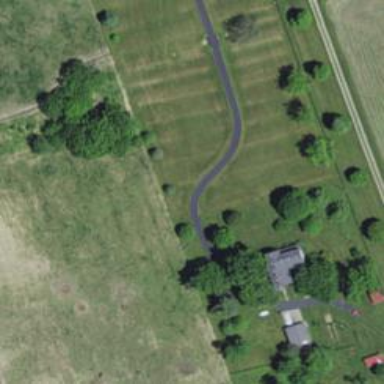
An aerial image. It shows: Driveway.